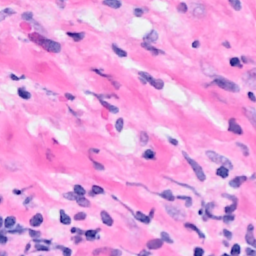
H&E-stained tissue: Breast